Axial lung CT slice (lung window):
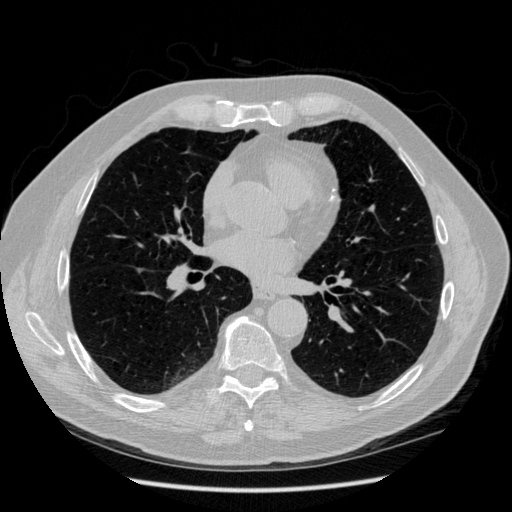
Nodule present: no